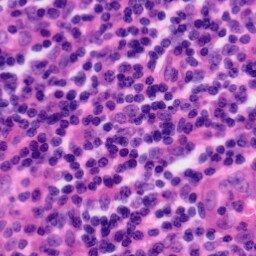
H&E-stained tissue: Tonsil